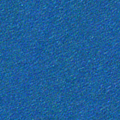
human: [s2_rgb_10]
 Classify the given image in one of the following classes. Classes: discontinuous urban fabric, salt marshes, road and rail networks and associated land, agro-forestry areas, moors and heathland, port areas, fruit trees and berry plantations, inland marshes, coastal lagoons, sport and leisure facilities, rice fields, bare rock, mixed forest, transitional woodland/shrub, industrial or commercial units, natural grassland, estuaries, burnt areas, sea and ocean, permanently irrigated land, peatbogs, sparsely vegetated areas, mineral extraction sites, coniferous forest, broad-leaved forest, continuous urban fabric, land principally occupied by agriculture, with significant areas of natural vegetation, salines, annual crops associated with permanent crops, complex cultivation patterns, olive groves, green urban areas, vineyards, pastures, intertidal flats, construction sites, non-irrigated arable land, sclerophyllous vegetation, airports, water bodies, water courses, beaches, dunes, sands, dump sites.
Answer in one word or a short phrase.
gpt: sea and ocean